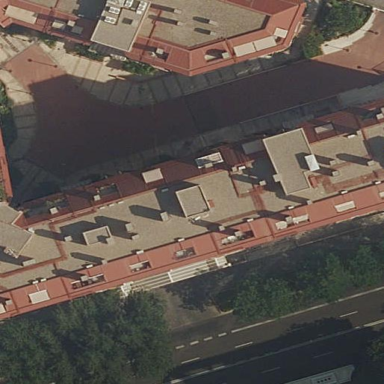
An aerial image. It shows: Apartment building with quadruple saltbox roof shape.